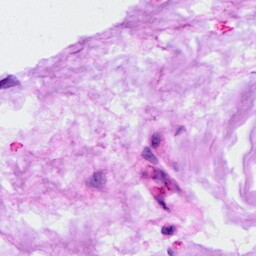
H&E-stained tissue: Ovarian